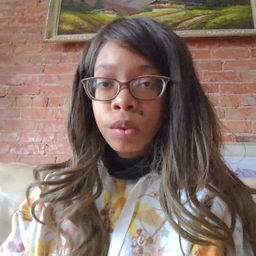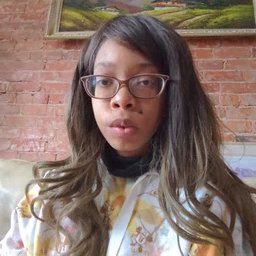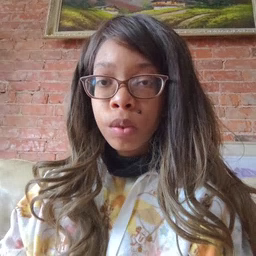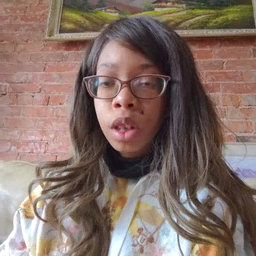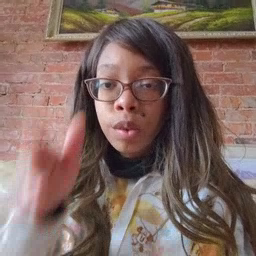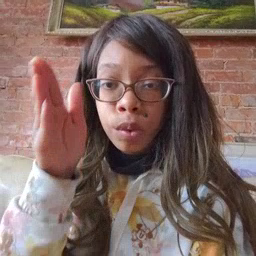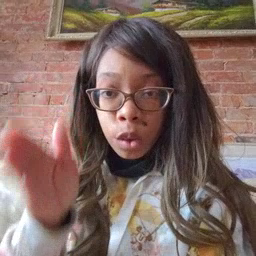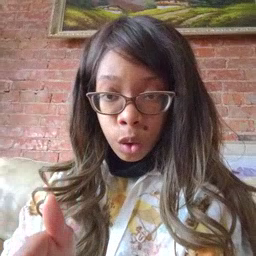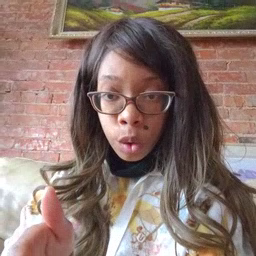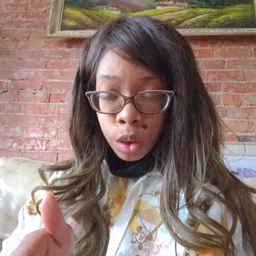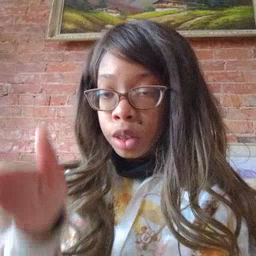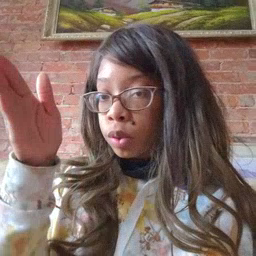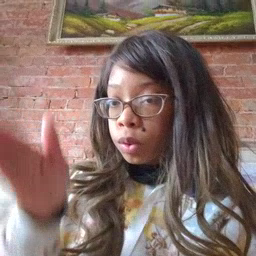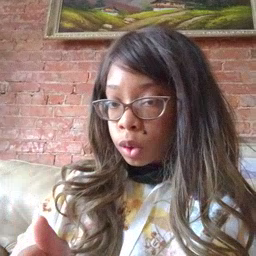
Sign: person